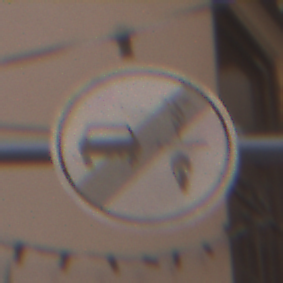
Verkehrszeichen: EndeVerbotUeberholenEinspurigeFahrzeuge
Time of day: MorningAfternoon
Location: Outdoor (Urban)
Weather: Clear
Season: NotSpecified
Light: Natural